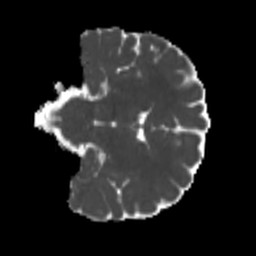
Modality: MD
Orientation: coronal
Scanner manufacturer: siemens
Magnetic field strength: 3 T
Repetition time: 4 s
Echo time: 0.0594 s